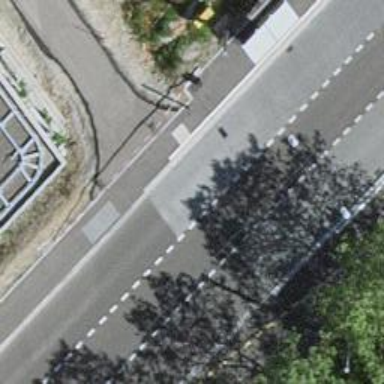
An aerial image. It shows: Bus stop with designated public transport stop position.